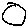
Label: circle